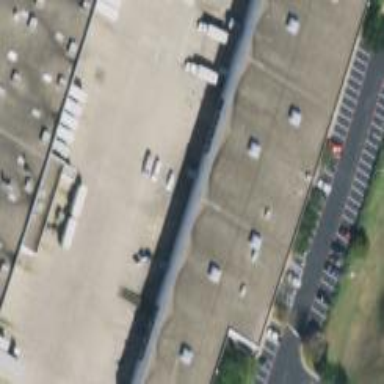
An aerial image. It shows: Industrial building.